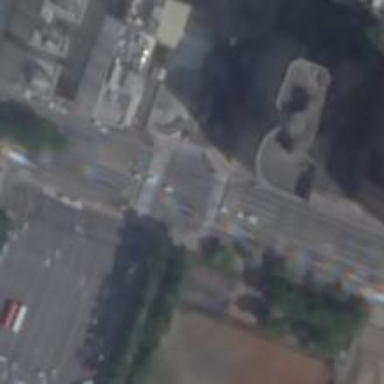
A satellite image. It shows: Marked crossing on the road.